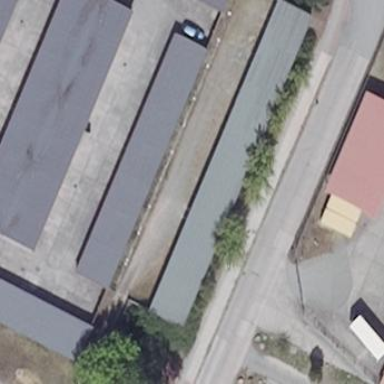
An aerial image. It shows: Group of garages.